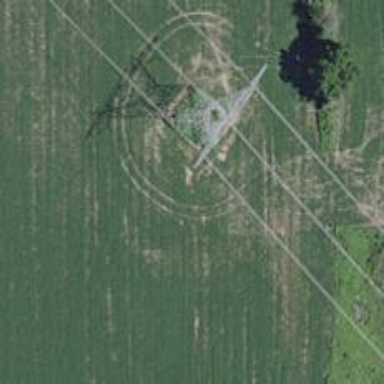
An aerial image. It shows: Power tower.